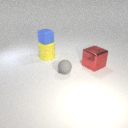
large red metal cube behind small gray rubber sphere